Aerial crown-view tile of a tropical tree (Barro Colorado Island, Panama), acquired 20250414:
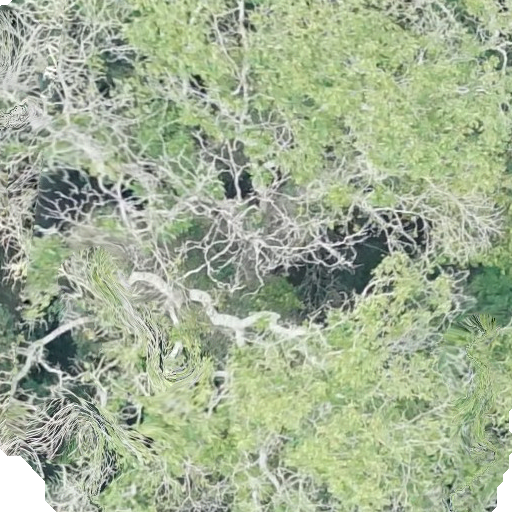
Species: Dipteryx oleifera
GBIF accepted scientific name: Dipteryx oleifera
Crown area: 542.581 m²